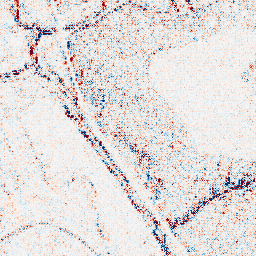
Category: wavelet
Decomposition family: wavelet_biorthogonal
Decomposition parameters: wavelet: bior2.4
level: 1
Upsampling method: quadratic
Upsampling parameters: scale: 2
Upsampling scale: 2